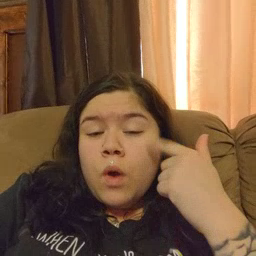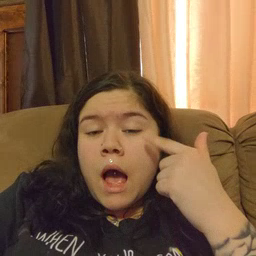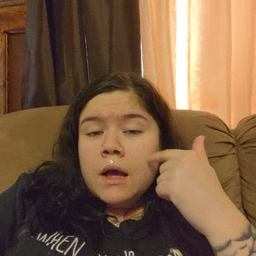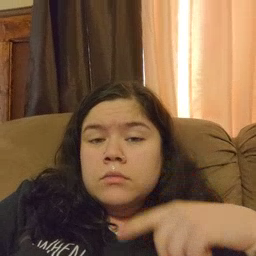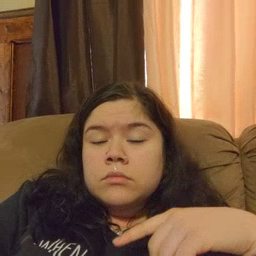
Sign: cry